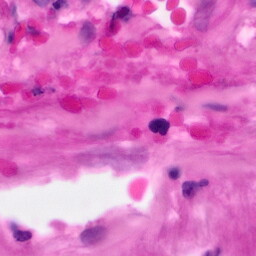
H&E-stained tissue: Pancreatic